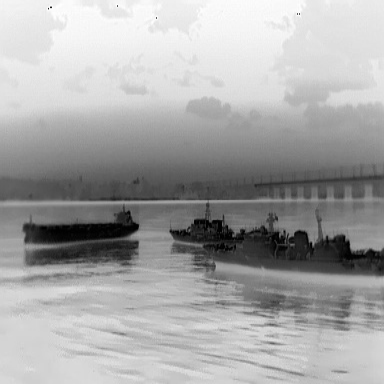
There are two warships in the infrared image.